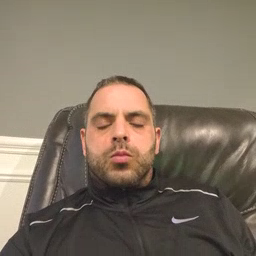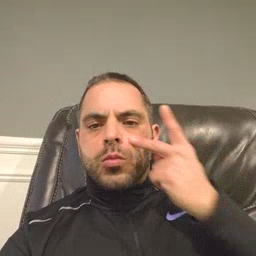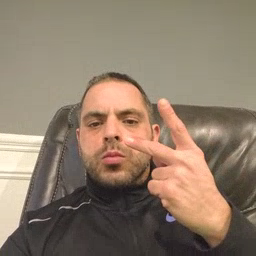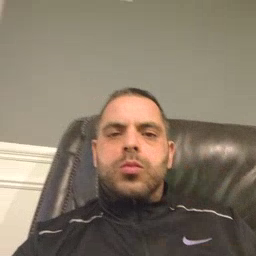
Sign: look